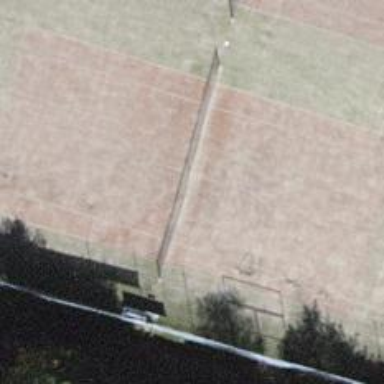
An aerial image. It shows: Tennis court on pitch designated for leisure land.